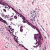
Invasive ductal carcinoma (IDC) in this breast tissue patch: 0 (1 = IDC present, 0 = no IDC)